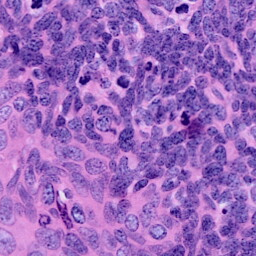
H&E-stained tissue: Cervix